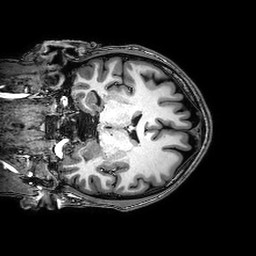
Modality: T1w
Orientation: coronal
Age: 23
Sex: male
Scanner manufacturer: philips
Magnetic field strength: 3 T
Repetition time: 0.008332 s
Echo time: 0.00385 s